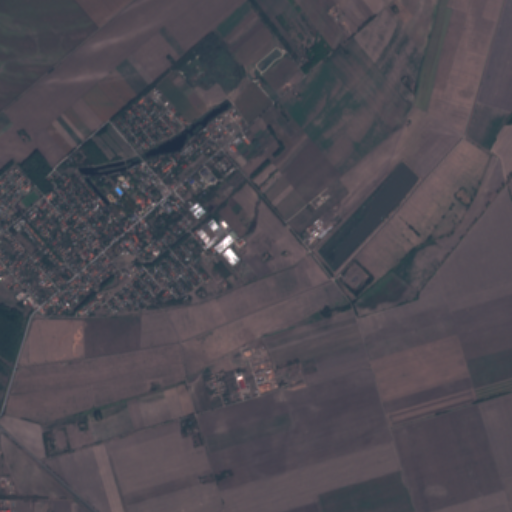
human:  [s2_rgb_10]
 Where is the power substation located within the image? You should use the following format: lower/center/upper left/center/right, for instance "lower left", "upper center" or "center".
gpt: The power substation is located in the center left of the image.
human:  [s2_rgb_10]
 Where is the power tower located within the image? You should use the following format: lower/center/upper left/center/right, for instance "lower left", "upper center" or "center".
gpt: The power tower is located in the right of the image.
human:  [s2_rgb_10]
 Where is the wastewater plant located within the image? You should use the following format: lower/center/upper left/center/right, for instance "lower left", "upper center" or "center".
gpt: The wastewater plant is located in the center right of the image.
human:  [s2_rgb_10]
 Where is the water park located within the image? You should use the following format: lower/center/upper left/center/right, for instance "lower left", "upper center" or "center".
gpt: The water park is located in the center left of the image.
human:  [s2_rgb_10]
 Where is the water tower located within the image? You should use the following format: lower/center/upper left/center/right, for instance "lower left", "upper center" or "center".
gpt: The water tower is located in the center left of the image.
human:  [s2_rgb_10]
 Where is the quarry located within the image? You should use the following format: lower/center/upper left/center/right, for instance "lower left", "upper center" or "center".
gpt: There is no quarry in the image.